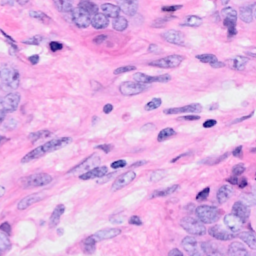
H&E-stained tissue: Breast